Question: I have about 10 individual exams to go through. Each exam has a title containing a month and a year. In each exam, I have selected questions which have a number assigned to them that I find relevant for my work. Furthermore, each question number has a learning outcome assigned to it, which a numeric value plus a letter.
There are 25 possible learning outcomes assigned to each question. I currently have the data stored in an Excel document, like so:

: I would like to randomly generate questions which have unique learning outcomes so that I can create an exam of 25 questions. In generating the questions, I would like to have the question number and the exam that it comes from.
I don't know Python well enough, unfortunately, to think of a way to do this quickly for my work, but my first thought is perhaps to create a dictionary of question numbers associated with the learning outcomes for each exam, and then put each exam dictionary into a larger dictionary (if that's even such a thing). However, I'm not sure how I could use anything with a random functionality on dictionaries.
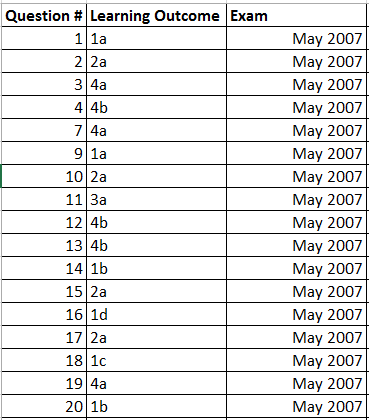
Answer: I think you're on the right track by adding questions to dictionaries. Here's how I would approach this.
First, populate a dictionary. The keys of the dictionary are the learning objectives, and the values are lists of questions that meet those learning objectives.
'''
# Assumption: question_list has tuples (<question_no>,<learning_obj>,<exam_date>)
learning_dict = {}
for question in question_list:
question_no = question[0]
learning_obj = question[1]
if learning_obj in learning_dict:
learning_dict[learning_obj].append(question_no)
else:
learning_dict[learning_obj] = [question_no]
'''
Now you want to get exactly one question from each learning objective, right? You can use 'random.choice' for this, while iterating over the dictionary's items.
'''
import random
final_question_list = []
for learning_obj, question_list in learning_dict.items():
random_question = random.choice(question_list)
final_question_list.append(random_question)
'''
And at the end of this, 'final_question_list' will have one randomly-chosen question for each learning objective.